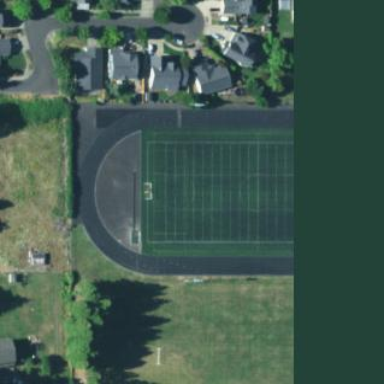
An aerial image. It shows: American football pitch for leisure and sport activities.